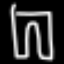
Label: pants